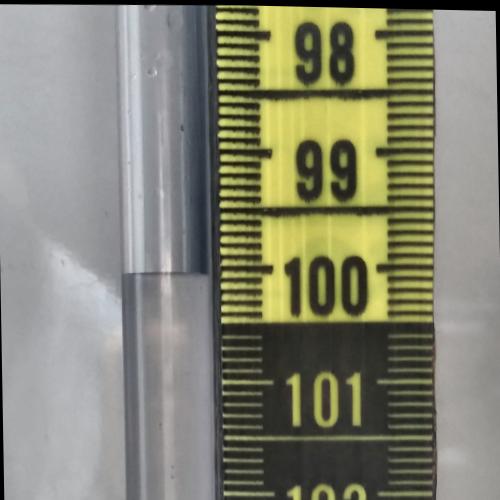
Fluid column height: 100.1 cm